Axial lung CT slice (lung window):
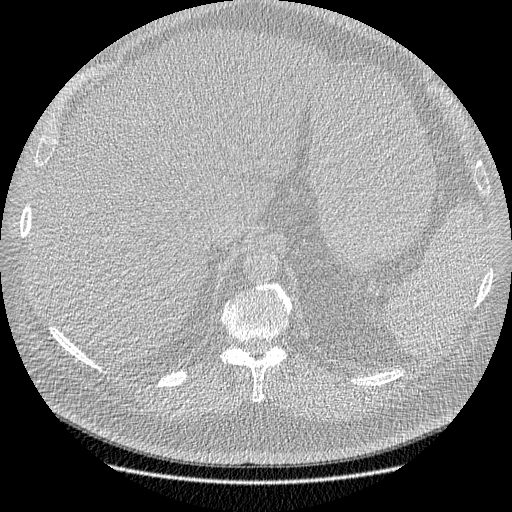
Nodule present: no